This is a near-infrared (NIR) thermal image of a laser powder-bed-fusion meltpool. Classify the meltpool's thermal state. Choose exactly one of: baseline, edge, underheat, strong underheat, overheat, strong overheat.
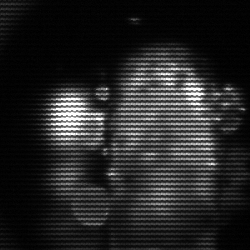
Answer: strong underheat